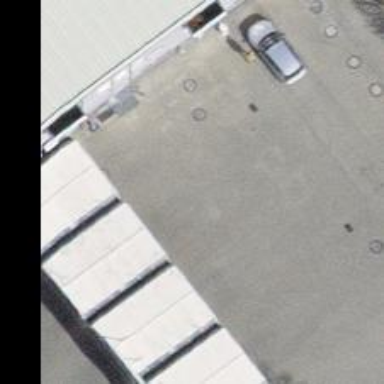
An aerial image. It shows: Car wash facility.